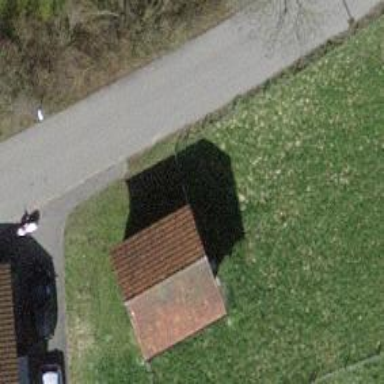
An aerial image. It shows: Shed building.